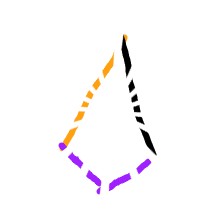
Shape: kite